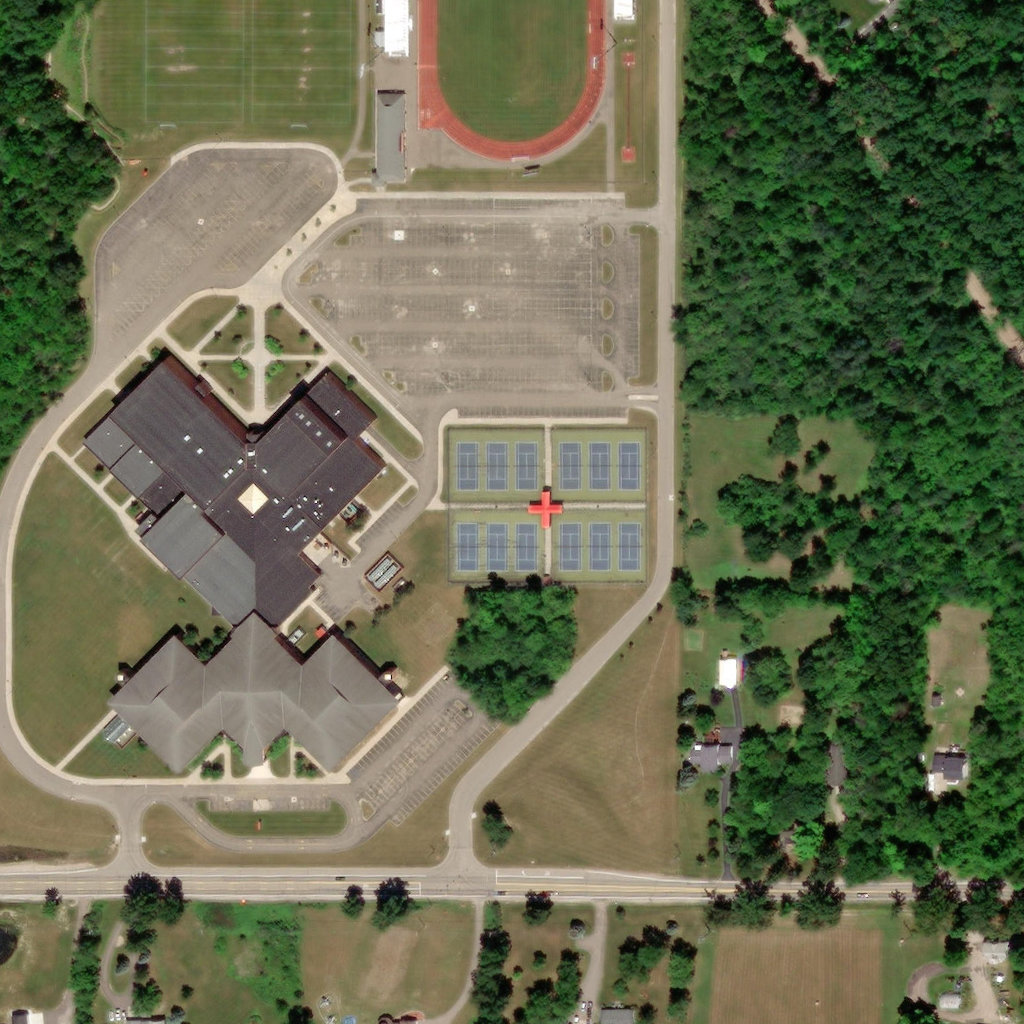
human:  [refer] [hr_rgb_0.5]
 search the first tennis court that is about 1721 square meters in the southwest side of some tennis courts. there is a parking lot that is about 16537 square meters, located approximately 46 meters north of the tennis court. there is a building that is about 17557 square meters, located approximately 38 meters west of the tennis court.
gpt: <box>[[44, 50, 53, 57, 0]]</box>